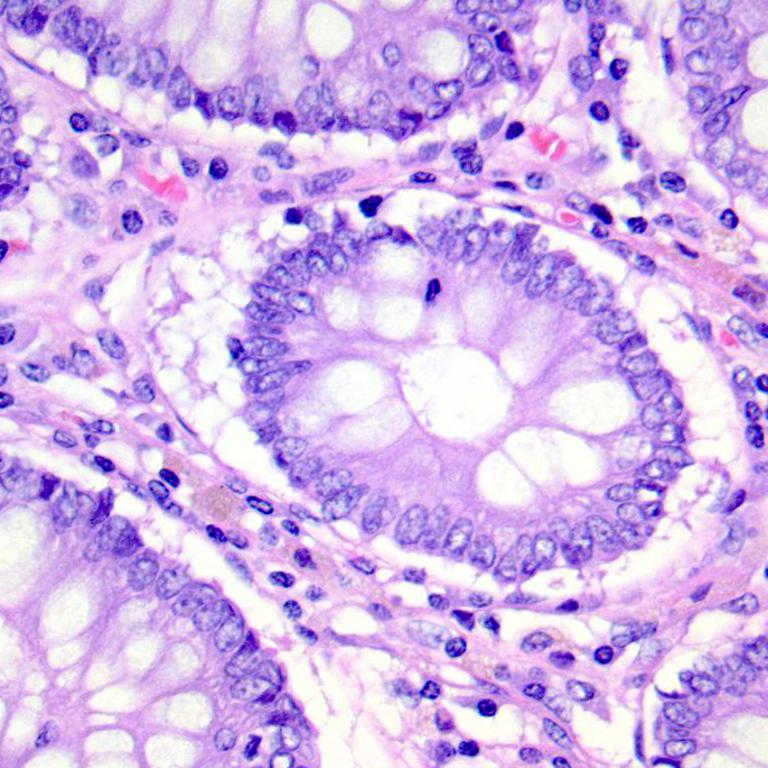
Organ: colon
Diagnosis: benign